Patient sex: F
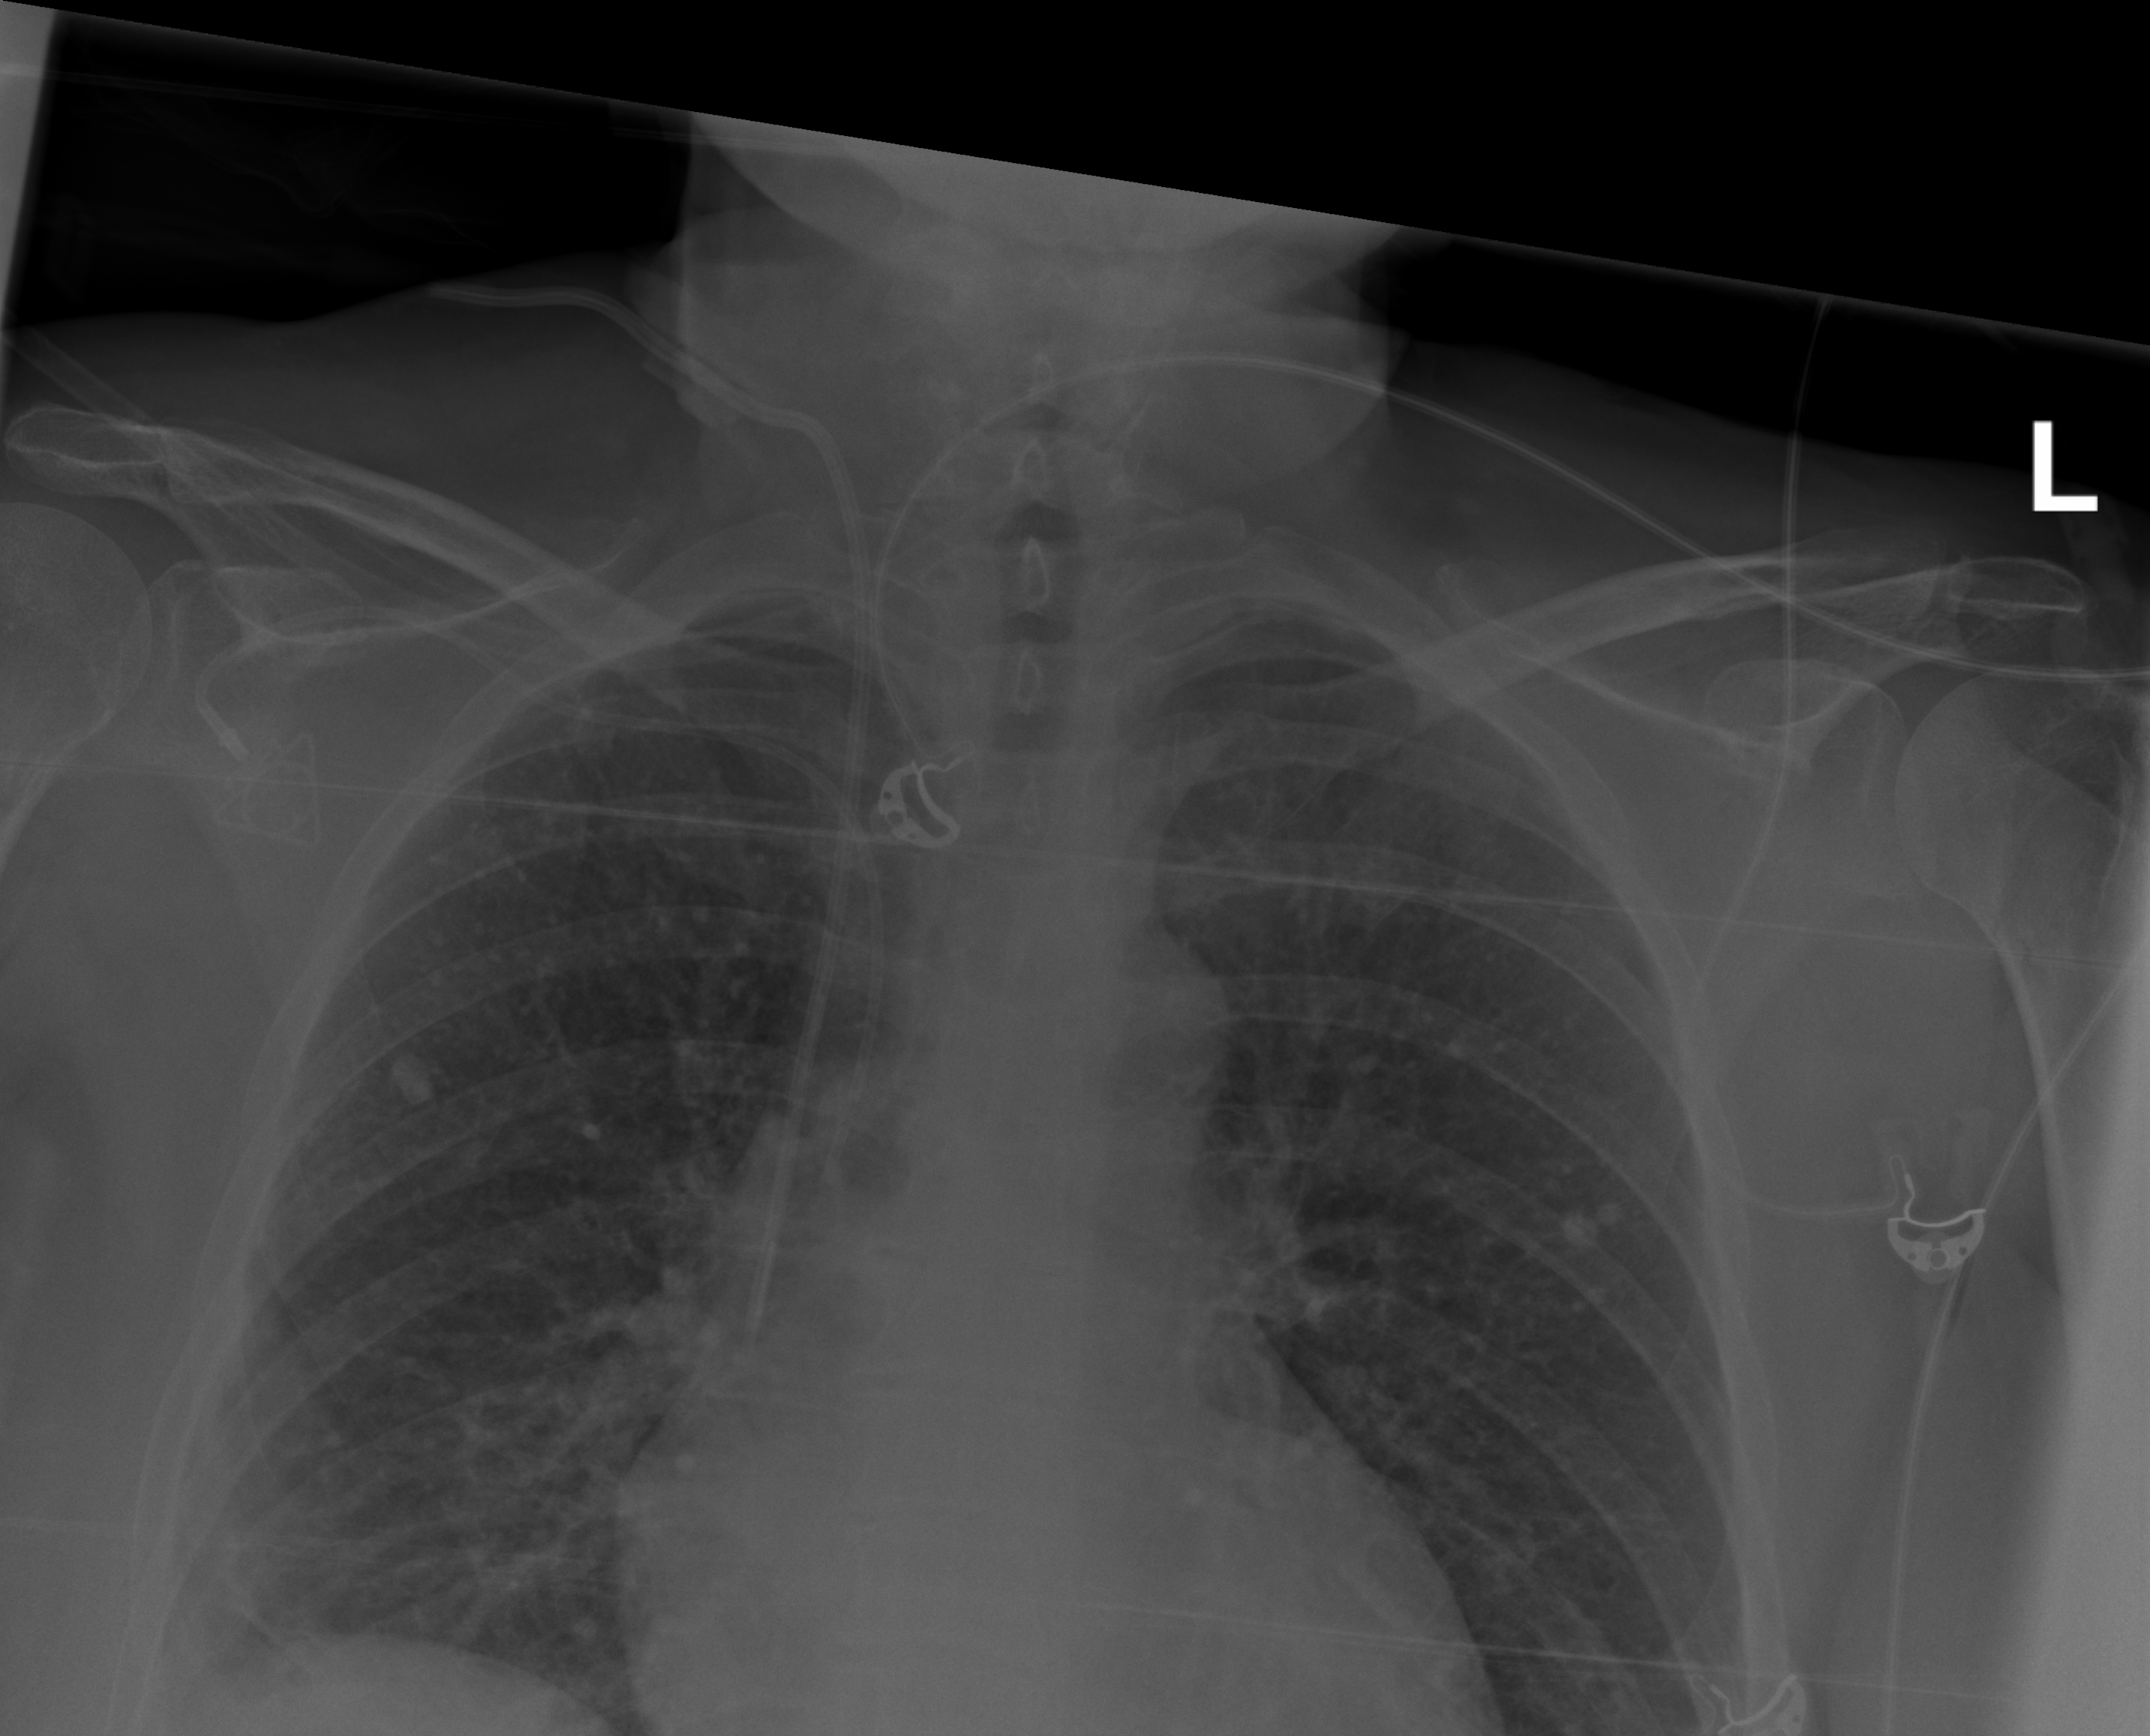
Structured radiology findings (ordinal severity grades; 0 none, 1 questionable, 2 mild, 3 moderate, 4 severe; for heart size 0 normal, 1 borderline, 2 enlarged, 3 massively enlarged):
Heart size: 1
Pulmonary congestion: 0
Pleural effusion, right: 1
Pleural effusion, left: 0
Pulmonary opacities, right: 0
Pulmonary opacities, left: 0
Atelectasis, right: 2
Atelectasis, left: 0